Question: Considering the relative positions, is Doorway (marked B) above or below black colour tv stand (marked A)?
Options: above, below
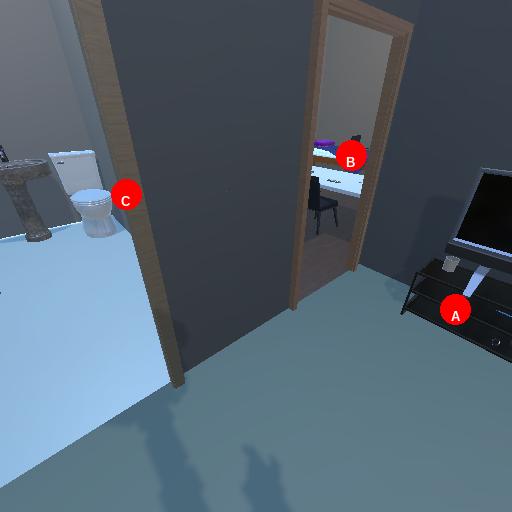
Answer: above